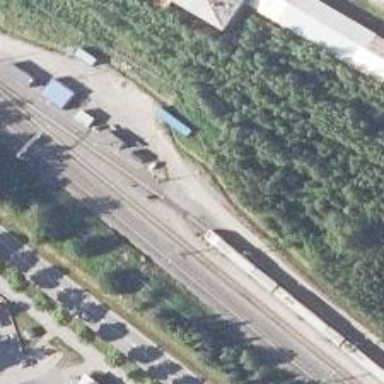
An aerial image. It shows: Railway signal.